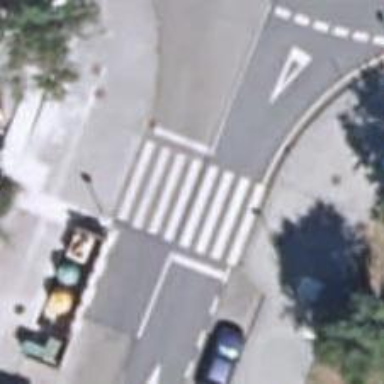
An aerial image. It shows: Marked road crossing.